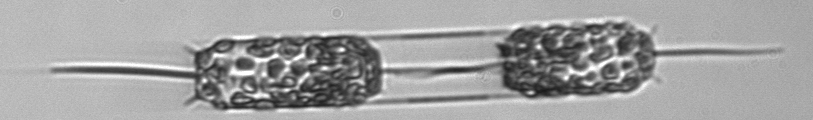
Label: Ditylum_brightwellii